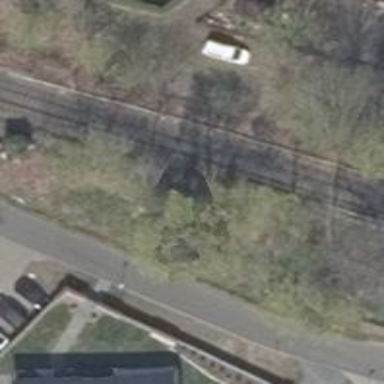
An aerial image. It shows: Light signal on the railway track with repeated crossing signals.